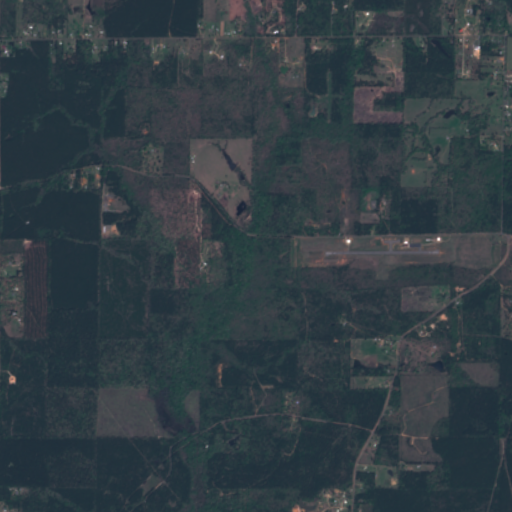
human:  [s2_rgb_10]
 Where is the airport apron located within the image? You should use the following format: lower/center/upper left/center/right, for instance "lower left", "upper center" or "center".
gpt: The airport apron is located in the center right of the image.
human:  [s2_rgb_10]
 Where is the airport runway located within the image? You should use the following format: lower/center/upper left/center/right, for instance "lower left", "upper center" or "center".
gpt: The airport runway is located in the center right of the image.
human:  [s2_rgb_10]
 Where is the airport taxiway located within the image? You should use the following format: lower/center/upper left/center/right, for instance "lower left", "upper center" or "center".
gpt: The airport taxiway is located in the center right of the image.
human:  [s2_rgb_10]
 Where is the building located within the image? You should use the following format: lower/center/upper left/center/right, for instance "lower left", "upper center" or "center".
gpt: The building is located in the left of the image.
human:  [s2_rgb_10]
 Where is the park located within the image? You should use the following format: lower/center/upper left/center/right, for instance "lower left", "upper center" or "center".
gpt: There is no park in the image.